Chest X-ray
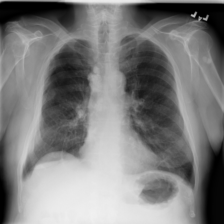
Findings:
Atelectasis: negative
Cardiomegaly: negative
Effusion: negative
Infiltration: negative
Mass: negative
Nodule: negative
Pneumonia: negative
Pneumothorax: negative
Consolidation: negative
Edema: negative
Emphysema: negative
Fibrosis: negative
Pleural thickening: negative
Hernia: negative